Field crop: tomato
Growth stage: 1
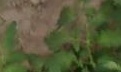
Species: tomato